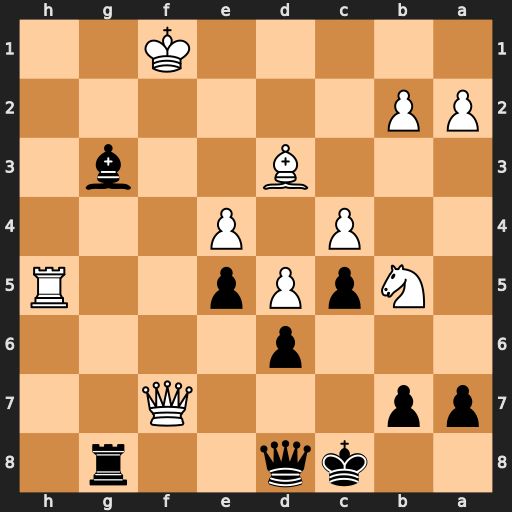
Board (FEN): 2kq2r1/pp3Q2/3p4/1NpPp2R/2P1P3/3B2b1/PP6/5K2
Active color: b
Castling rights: -
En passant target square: -
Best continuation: Rf8 Nxa7+ Kb8 Qxf8 Qxf8+